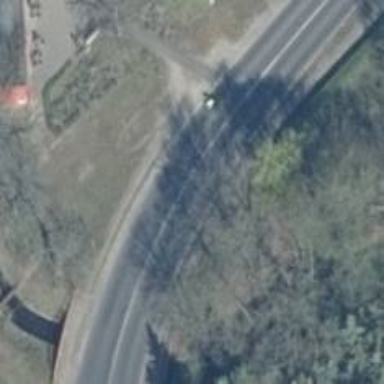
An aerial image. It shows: Secondary road with asphalt surface.